Interaction volume radius: 5 \u00c5
Interaction volume height: 15 \u00c5
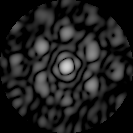
Disorder parameter: 0.6241